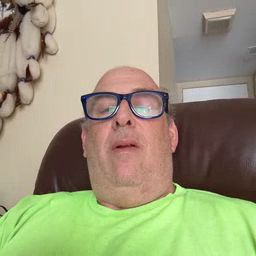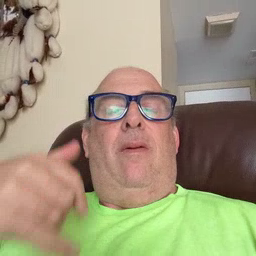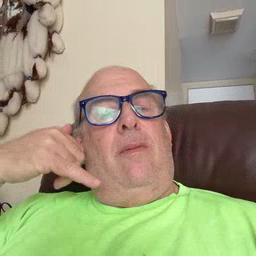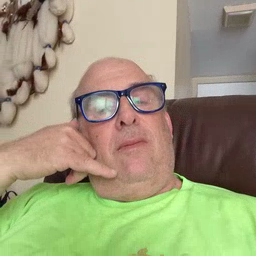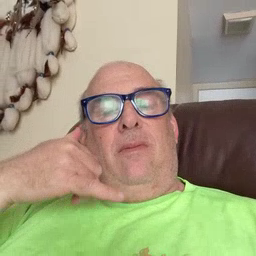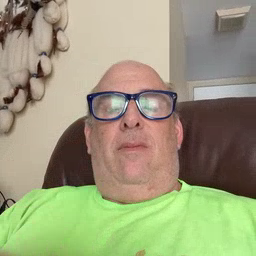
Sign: callonphone